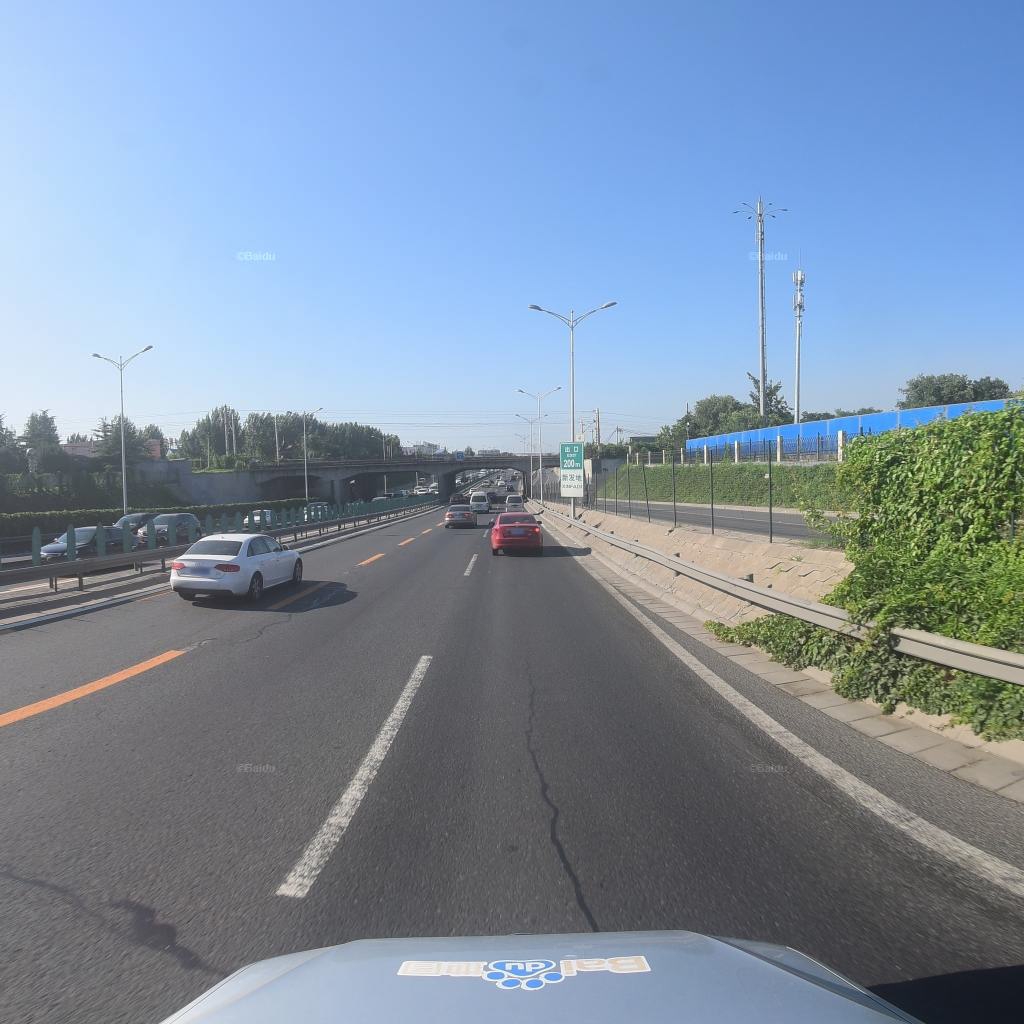
Region: Fengtai
Road damage annotations: transverse patch, longitudinal patch, longitudinal patch